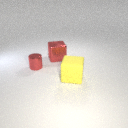
large red metal cube to the left of large yellow rubber cube